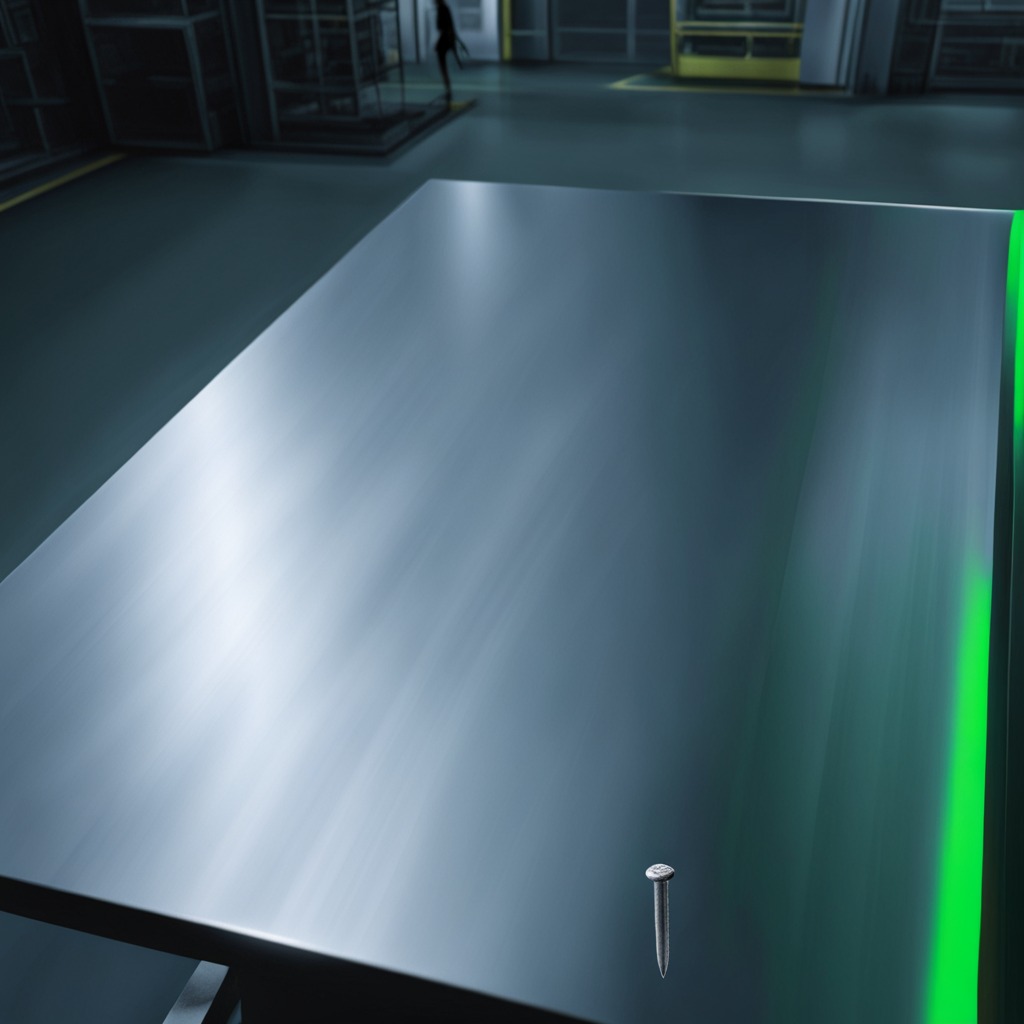
A nail is lying on a metal table in a machine shop under fluorescent lights.